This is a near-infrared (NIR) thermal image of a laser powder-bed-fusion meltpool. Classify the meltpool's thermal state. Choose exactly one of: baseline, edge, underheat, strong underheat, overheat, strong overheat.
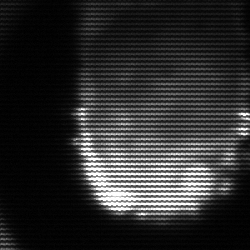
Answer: baseline